Question: I cannot add a foreign key to my exists table. I want to add a foreign key 'publisher_id' from table 'games' references to 'publishers' ('publisher_id').
But when running the below sql, it says:
> Source and target columns must have the same data type, there must be an index on the target columns and referenced data must exist.
Cannot add or update a child row: a foreign key constraint fails ('vngarena.com'.'#sql-818_1b1', CONSTRAINT '#sql-818_1b1_ibfk_2' FOREIGN KEY ('publisher_id') REFERENCES 'publishers' ('publisher_id') ON DELETE CASCADE ON UPDATE CASCADE
The sql is:
> ALTER TABLE 'games'
ADD FOREIGN KEY ('publisher_id') REFERENCES 'publishers' ('publisher_id') ON DELETE CASCADE ON UPDATE CASCADE;
And here is the diagram of my db:

More info:
- Table 'games' has two records
- Table 'games' has other foreign key which references to table 'gamecats' ('gamecat_id')
- Table 'gamecats' has two records
- Table 'publishers' has no record
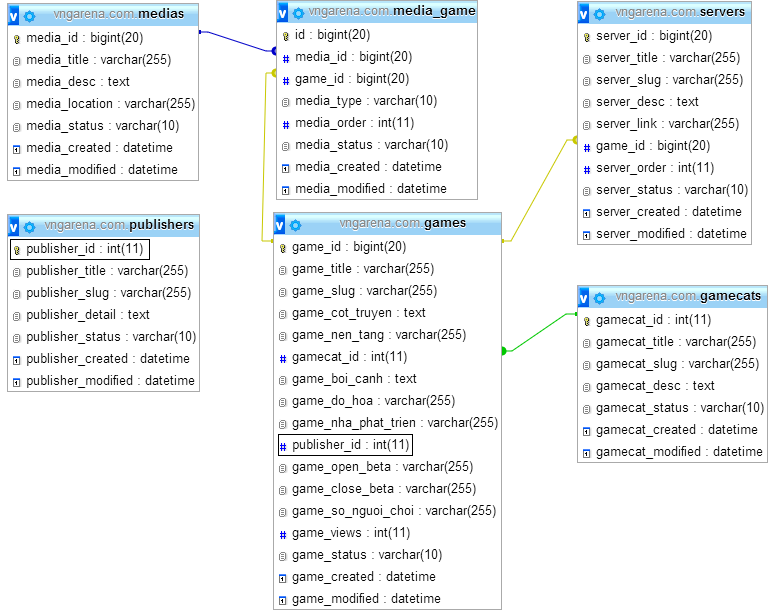
Answer: If there is any existing data that violates the relationship, you will need to clean it up before adding the key.
After your edit: The publisher_id in Table games, is looking for a match in the publishers table. Add a publisher with an id that matches what's in the games table.